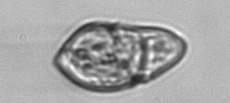
Label: Gyrodinium